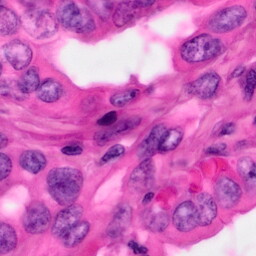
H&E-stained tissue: Pancreatic